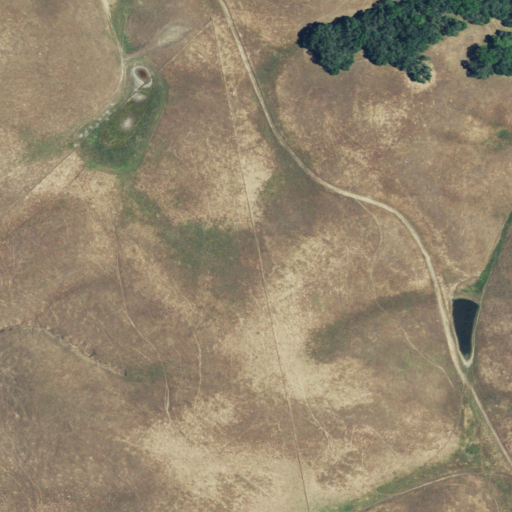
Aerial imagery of mountain in California named Pigeon Point containing grassland, shrub, and mixed forest